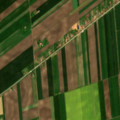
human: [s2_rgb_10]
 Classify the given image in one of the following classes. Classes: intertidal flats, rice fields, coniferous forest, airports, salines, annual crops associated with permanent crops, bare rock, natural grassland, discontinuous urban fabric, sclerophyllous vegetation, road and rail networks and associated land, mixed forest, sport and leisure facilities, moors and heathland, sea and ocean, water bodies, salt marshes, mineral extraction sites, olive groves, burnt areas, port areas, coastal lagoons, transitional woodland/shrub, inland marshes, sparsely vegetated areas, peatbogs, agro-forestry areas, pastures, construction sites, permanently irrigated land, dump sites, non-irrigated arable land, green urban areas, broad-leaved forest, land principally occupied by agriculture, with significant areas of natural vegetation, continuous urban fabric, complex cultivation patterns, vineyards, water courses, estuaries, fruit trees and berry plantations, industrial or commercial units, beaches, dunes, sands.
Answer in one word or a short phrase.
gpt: discontinuous urban fabric, non-irrigated arable land